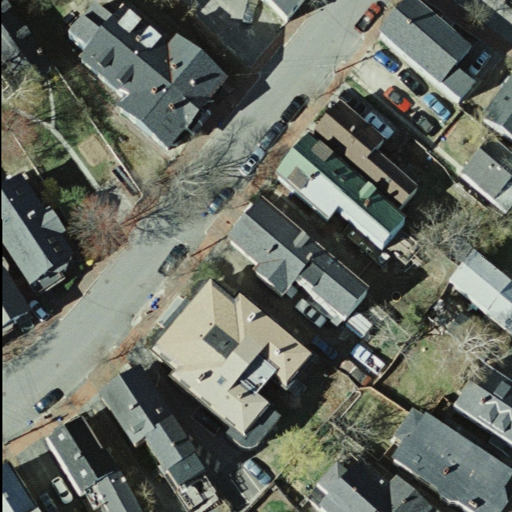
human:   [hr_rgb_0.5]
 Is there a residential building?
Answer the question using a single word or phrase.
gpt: yes

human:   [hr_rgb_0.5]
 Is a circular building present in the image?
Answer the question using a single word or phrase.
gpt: no

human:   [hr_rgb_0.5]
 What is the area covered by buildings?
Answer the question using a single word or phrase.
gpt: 2662m2

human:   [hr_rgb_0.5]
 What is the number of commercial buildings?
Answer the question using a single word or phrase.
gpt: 0

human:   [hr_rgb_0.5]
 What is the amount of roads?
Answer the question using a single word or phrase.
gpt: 1

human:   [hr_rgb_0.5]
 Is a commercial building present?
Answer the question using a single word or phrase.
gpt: no

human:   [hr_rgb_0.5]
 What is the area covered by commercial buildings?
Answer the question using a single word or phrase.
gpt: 0m2

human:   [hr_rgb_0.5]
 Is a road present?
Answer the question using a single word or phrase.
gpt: yes

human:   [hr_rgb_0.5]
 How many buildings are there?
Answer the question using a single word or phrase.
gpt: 13

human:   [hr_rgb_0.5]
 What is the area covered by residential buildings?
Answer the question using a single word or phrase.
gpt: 2662m2

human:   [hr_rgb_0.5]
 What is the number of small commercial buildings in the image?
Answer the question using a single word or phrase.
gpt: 0

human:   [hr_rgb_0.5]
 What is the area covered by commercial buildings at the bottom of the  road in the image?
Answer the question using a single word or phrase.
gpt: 0m2

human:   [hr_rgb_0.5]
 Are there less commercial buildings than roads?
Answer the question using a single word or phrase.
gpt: yes

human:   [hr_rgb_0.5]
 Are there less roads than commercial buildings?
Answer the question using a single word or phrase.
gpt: no

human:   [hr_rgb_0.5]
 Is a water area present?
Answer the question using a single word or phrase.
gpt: no

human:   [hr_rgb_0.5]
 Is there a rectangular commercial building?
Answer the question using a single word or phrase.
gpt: no

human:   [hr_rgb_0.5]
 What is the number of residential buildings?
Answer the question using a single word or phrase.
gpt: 13

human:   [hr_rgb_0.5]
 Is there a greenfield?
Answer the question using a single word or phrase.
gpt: no

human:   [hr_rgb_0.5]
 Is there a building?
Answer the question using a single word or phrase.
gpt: yes

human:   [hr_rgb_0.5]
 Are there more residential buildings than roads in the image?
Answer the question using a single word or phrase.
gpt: yes

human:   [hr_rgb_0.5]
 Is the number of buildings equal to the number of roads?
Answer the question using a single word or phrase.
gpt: no

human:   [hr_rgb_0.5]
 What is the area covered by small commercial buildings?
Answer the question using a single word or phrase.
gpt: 0m2

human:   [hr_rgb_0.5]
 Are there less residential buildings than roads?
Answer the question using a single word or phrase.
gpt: no

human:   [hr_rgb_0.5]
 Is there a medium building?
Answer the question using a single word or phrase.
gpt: yes

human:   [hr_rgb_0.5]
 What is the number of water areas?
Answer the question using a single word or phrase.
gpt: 0

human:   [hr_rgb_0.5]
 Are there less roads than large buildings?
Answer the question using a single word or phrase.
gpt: no

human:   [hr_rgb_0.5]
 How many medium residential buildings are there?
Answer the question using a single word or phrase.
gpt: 8

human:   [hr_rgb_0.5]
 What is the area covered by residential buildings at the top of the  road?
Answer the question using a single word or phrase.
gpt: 127m2

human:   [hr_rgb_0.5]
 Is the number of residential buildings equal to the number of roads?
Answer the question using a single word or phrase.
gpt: no

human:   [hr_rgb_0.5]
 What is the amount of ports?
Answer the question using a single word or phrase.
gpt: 0

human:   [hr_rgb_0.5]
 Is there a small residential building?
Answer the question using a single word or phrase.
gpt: yes

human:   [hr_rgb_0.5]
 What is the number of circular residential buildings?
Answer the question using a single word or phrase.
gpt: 0

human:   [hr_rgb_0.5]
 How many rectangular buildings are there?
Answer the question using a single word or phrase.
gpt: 9

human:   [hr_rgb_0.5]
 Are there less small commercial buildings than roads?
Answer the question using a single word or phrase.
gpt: yes

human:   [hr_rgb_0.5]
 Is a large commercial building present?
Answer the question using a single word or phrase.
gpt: no

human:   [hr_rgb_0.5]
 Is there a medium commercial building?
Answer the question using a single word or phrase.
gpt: no

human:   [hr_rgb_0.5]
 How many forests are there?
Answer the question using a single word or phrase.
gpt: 0

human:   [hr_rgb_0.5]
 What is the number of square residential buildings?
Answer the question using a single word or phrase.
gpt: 0

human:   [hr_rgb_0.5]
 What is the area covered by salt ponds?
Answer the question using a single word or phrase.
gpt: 0m2

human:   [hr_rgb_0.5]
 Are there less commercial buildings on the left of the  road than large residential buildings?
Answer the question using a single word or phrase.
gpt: yes

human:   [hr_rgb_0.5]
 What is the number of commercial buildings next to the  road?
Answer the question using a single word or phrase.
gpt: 0

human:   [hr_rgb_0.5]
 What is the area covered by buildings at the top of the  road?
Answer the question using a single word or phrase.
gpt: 127m2

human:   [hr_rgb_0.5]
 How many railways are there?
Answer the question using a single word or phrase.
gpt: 0

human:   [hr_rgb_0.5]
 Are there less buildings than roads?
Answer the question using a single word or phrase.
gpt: no

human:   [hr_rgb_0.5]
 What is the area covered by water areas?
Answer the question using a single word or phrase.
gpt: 0m2

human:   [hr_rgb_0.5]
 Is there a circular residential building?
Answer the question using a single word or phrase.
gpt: no

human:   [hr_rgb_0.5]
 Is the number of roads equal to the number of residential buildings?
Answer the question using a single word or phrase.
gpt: no

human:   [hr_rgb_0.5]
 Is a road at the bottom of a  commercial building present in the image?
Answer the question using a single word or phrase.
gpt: no

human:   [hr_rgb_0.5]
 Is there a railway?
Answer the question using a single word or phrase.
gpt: no

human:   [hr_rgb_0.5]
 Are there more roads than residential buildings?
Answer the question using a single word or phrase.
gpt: no

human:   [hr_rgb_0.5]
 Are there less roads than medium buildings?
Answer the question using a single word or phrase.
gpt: yes

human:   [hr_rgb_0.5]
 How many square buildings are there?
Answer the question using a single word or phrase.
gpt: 0

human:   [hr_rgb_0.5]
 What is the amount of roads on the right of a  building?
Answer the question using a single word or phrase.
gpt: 0

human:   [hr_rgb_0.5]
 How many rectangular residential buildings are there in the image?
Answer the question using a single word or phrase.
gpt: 9

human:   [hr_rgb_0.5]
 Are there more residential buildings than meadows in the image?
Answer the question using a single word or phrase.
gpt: yes

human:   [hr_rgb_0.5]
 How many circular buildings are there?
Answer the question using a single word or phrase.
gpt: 0

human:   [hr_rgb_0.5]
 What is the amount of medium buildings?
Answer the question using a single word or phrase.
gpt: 8

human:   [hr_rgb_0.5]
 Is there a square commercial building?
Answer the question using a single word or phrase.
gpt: no

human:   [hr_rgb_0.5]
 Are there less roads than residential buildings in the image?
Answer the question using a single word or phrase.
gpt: yes

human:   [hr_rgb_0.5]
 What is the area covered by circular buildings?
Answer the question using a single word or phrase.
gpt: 0m2

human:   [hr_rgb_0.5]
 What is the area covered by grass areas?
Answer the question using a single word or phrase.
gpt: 0m2

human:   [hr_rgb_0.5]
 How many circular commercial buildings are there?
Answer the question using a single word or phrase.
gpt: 0

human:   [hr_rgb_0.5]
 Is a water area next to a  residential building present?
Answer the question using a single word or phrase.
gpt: no

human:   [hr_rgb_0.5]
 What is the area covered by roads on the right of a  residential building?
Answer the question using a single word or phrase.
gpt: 0m2